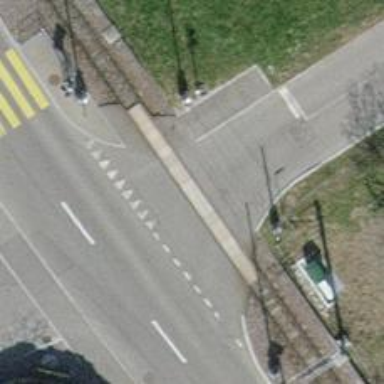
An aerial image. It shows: Railway level crossing.